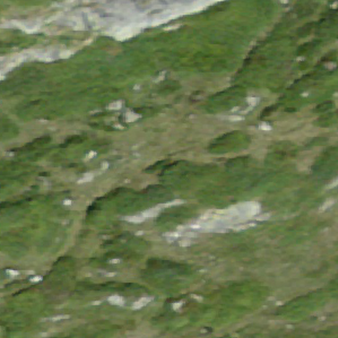
Label: other